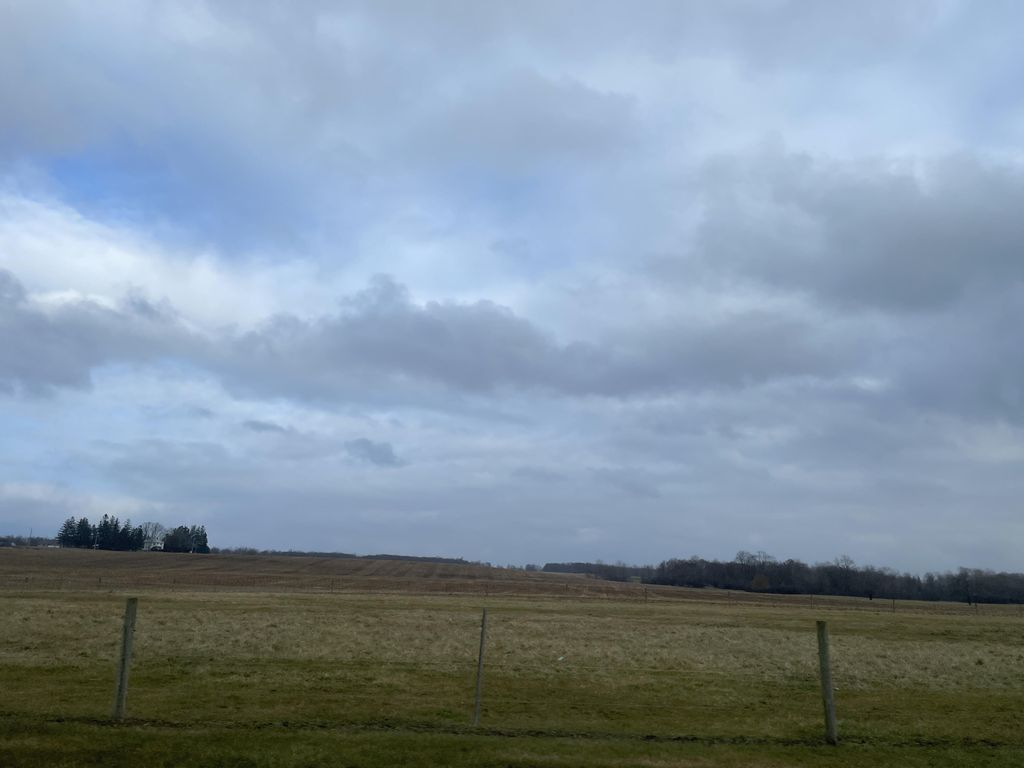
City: kitchener-waterloo